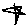
Label: star